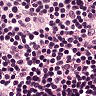
Metastatic tissue present: no